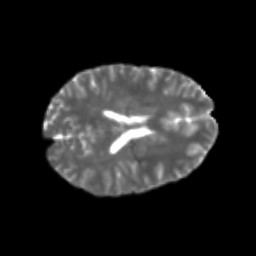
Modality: T2w
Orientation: axial
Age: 20
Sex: female
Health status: healthy
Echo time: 0.074 s